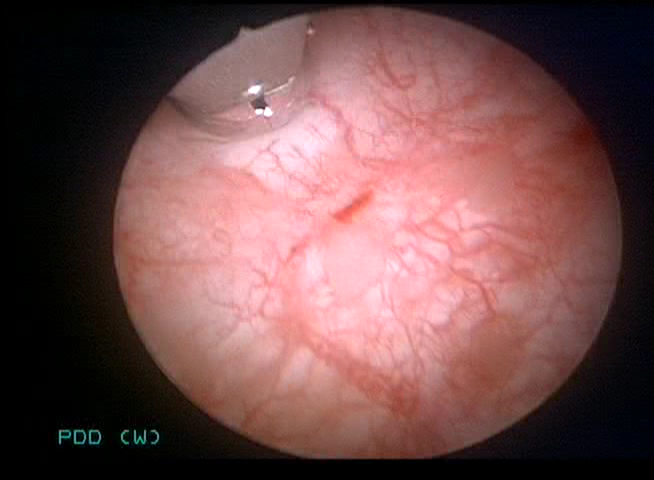
Modality: WLC
Class: Normal mucosa
Bladder cancer association: No